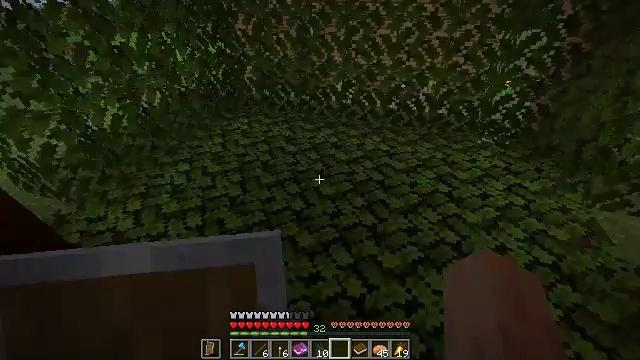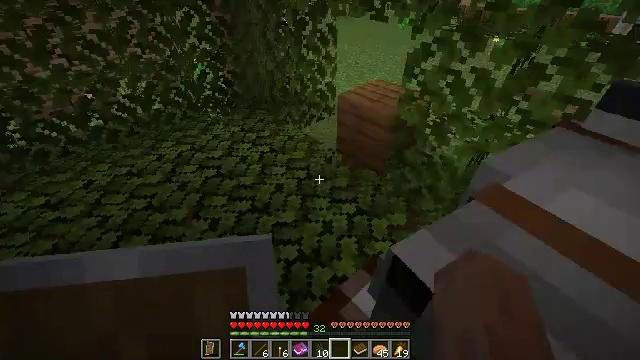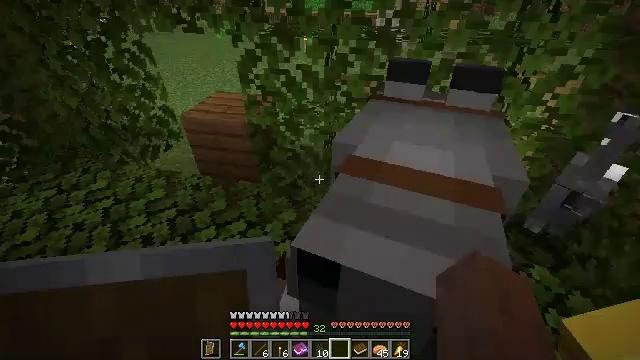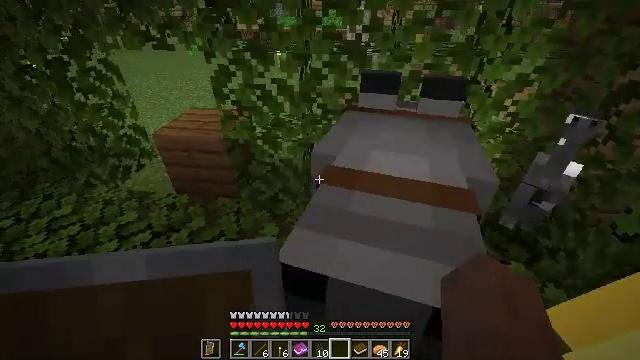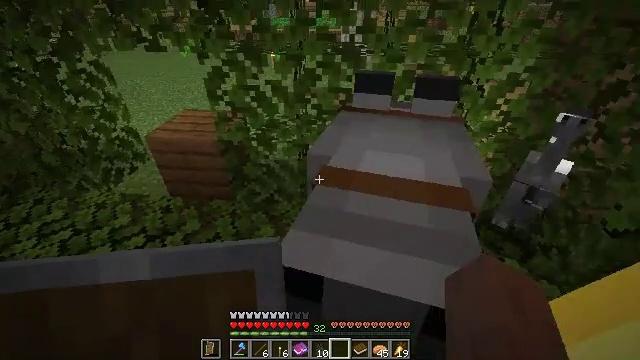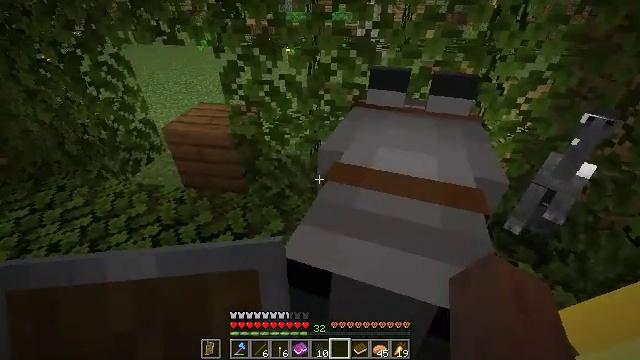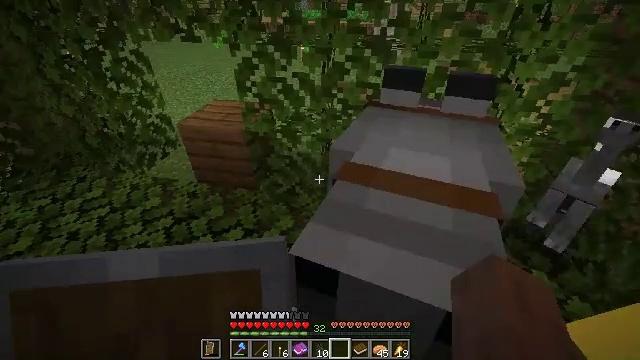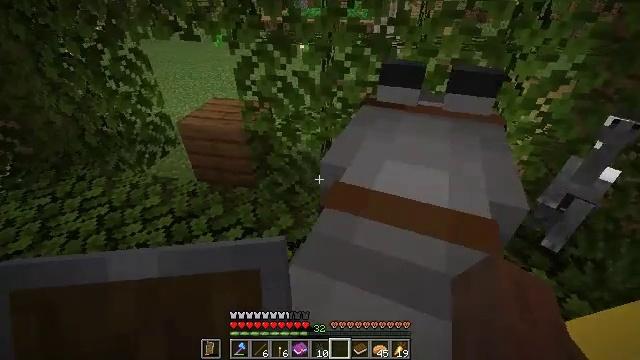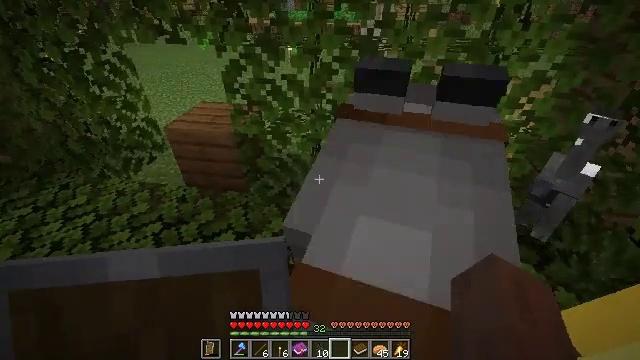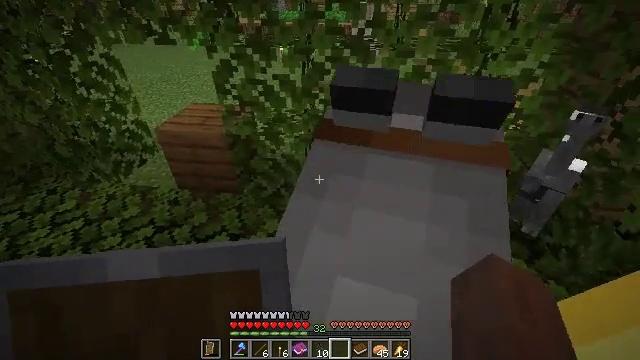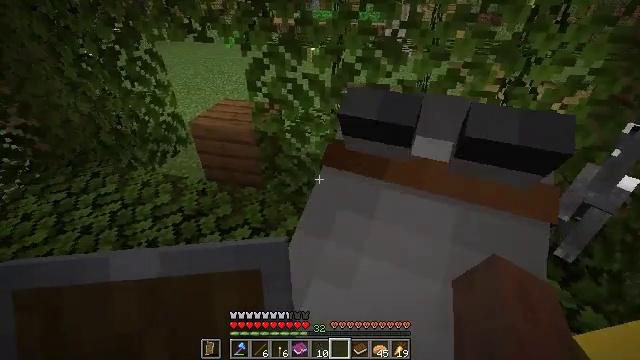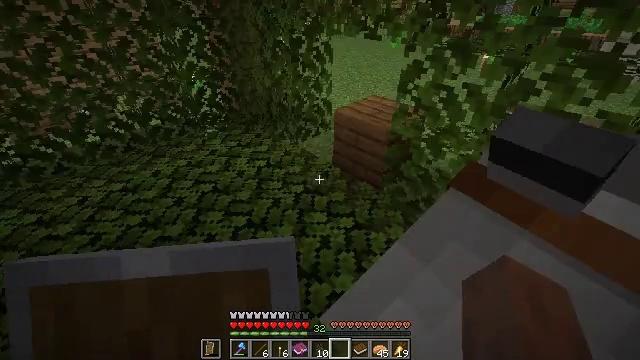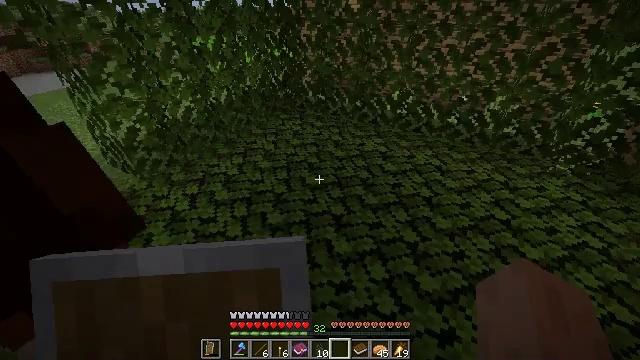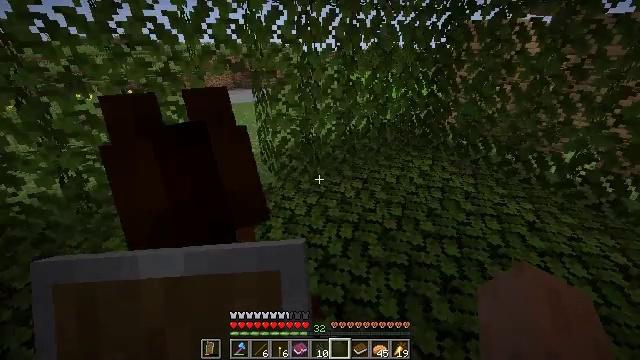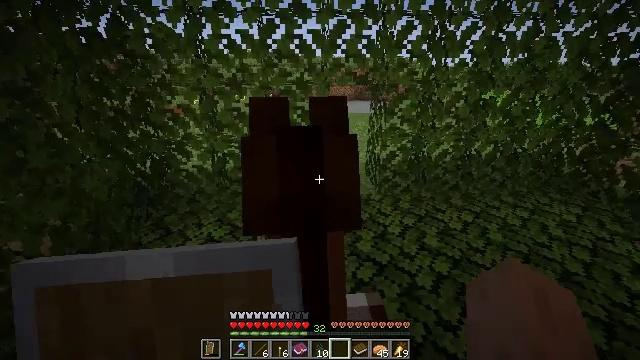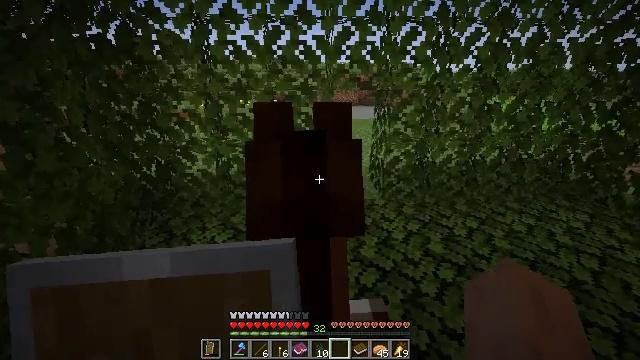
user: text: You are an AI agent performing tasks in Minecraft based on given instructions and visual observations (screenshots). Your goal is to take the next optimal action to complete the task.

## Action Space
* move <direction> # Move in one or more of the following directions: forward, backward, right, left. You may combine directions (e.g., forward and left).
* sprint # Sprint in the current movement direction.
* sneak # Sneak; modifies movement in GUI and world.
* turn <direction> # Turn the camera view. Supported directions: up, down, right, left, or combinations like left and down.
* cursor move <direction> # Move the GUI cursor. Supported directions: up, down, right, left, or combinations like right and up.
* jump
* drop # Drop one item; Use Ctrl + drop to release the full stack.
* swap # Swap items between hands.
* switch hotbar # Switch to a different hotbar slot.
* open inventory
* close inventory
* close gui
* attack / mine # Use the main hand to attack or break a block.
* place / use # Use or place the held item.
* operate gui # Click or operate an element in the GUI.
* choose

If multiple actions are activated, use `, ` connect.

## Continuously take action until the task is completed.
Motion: motion action
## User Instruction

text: Drop a suspicious stew.
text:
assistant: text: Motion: turn right and down, close inventory
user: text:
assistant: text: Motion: turn right and up, close inventory
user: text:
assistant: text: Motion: turn right and up, close inventory
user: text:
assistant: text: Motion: no_op
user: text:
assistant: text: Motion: turn left
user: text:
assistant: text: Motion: turn left, open inventory
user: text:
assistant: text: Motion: open inventory
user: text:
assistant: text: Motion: turn right, open inventory
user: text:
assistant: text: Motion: no_op
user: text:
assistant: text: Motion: turn left, close inventory
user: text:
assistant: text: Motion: turn left, close inventory
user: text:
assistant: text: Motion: turn left, close inventory
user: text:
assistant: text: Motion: turn left and up, close inventory
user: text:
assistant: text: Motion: turn left and up
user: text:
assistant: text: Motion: move forward, turn up
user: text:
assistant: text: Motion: move forward
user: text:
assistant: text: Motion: move forward
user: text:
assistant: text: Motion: move forward
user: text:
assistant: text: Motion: turn left and up
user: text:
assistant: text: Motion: turn left, open inventory
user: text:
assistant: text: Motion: turn left, open inventory
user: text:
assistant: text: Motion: open inventory
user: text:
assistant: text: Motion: turn right and down, open inventory
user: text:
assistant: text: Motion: move forward, turn right and down
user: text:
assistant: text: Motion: move forward, turn right and down
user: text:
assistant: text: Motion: move forward, turn right
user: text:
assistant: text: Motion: move forward, turn right
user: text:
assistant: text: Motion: move forward, turn right
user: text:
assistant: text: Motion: turn right
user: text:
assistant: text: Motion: turn right